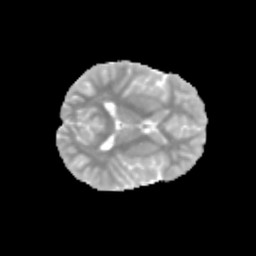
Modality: MD
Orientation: axial
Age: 11
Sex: male
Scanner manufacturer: siemens
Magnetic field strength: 3 T
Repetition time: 3.8 s
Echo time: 0.07 s